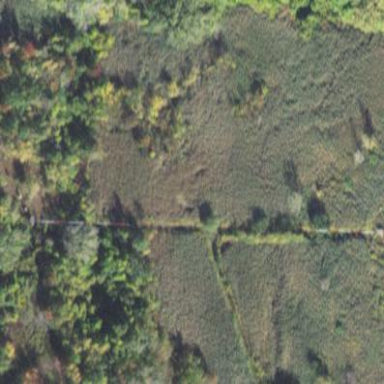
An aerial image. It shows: Beautiful wet meadow natural wetland.